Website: bh-photo
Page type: billing-address
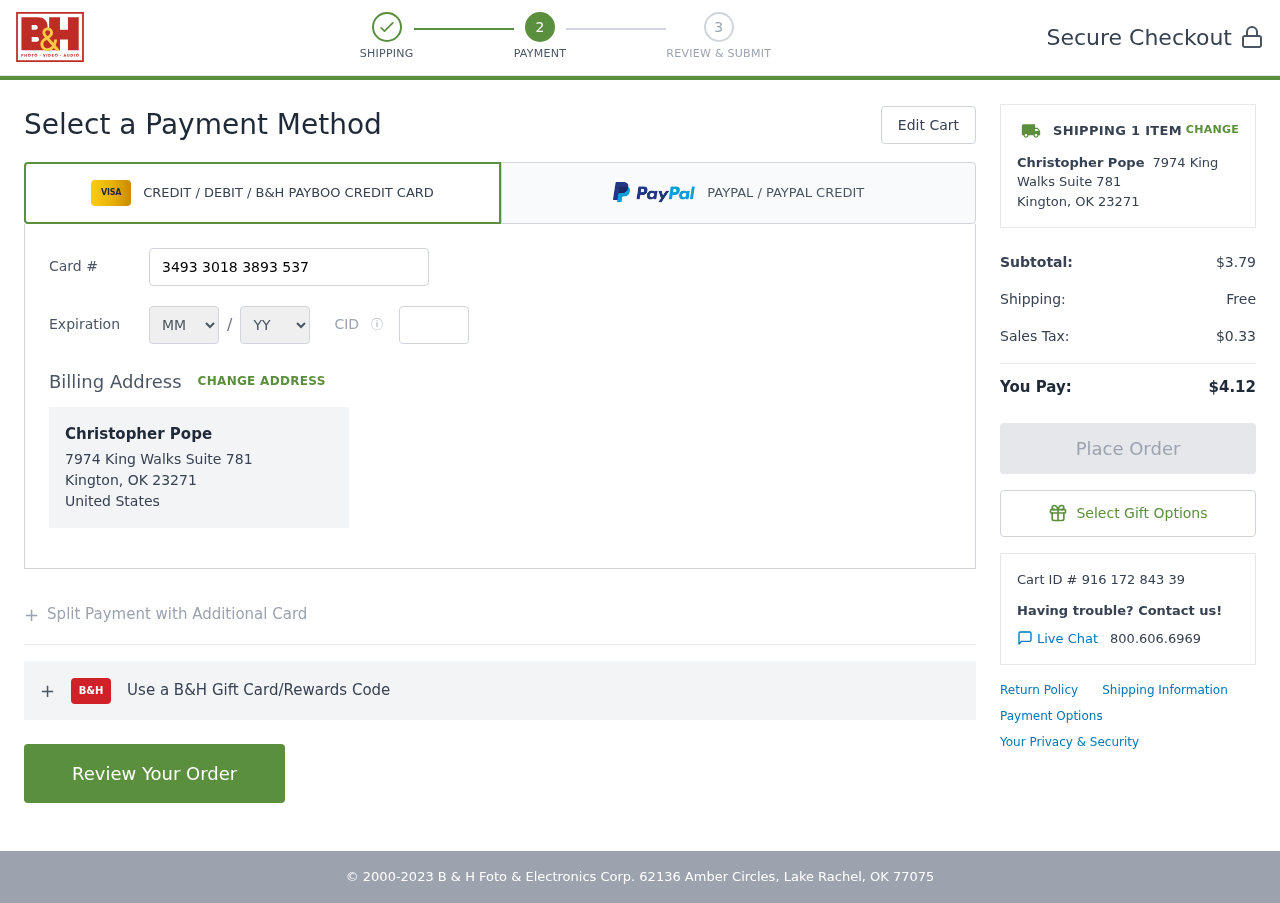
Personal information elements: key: PII_CARD_CVV
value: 7957
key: PII_CARD_EXPIRY_MONTH
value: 12
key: PII_CARD_EXPIRY_YEAR
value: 30
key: PII_CARD_NUMBER
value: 3493 3018 3893 537
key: PII_CITY_STATE_ZIP
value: Kington, OK 23271
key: PII_COUNTRY
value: United States
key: PII_FULLNAME
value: Christopher Pope
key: PII_STREET
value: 7974 King Walks Suite 781
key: PII_FULLNAME2
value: Christopher Pope
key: PII_CITY
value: Kington
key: PII_STATE_ABBR
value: OK
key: PII_POSTCODE
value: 23271
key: PII_POSTCODE_FULL
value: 23271
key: PII_CITY_STATE
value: Kington, OK
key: PII_POSTCODE_NUMERIC
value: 23271
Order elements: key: ORDER_NUM_ITEMS
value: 1
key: ORDER_SUBTOTAL
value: $3.79
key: ORDER_SHIPPING_COST
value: Free
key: ORDER_TAX
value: $0.33
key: ORDER_TOTAL
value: $4.12
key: ORDER_ID
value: Cart ID # 916 172 843 39